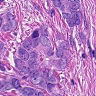
Metastatic tissue present: yes